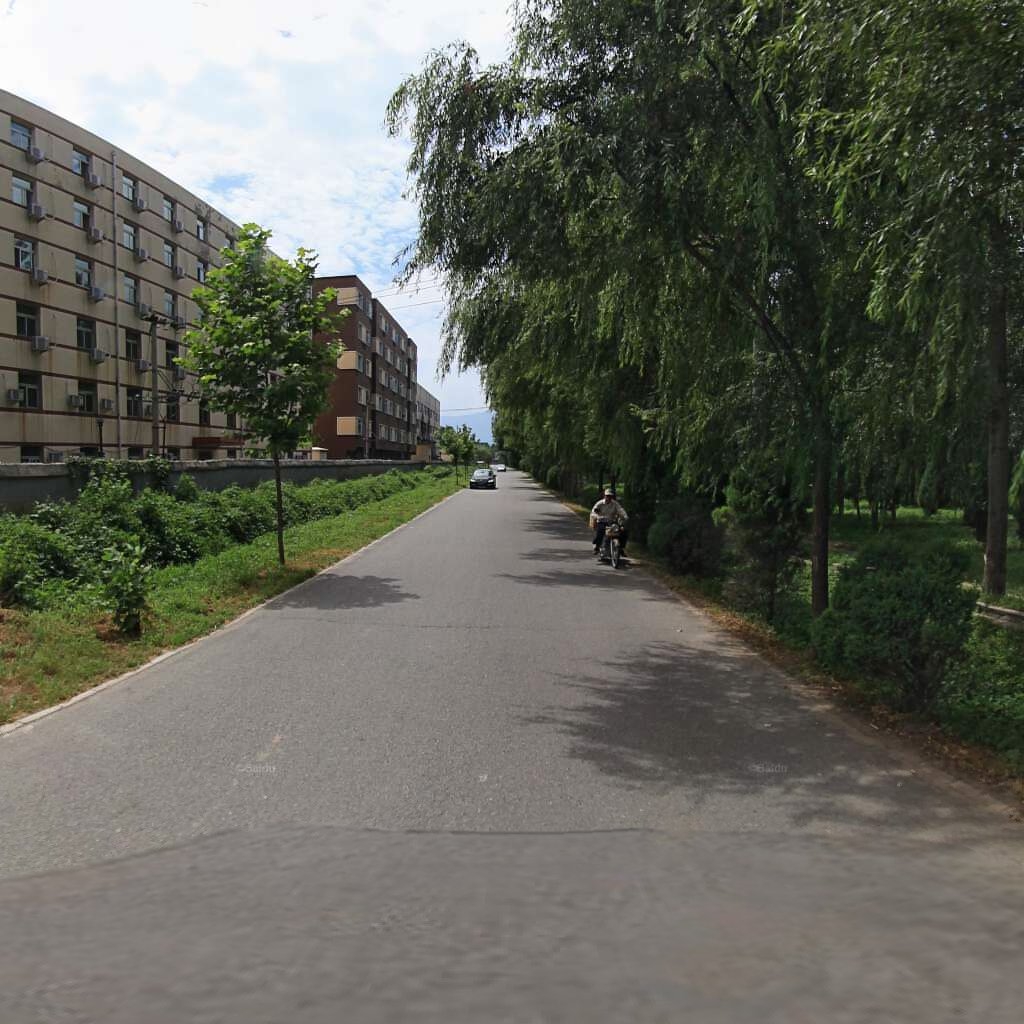
Region: Haidian
Road damage annotations: transverse crack